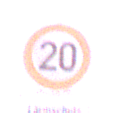
Verkehrszeichen: Geschwindigkeit20
Zusatzzeichen unten: HinweisDurchVerbaleAngabe6
Umgebung: Outdoor, Nature
Tageszeit: SunriseSunset
Wetter: PartlyCloudy
Licht: Natural
Jahreszeit: NotSpecified
Kontrast: LowContrast